Question: So I have a checklist type of thing going. However I decided to have the checkmarks appear on the left side of my cells. To accomplish this I am having each cell show a checkmark png image with 'cell.imageView?.image = UIImage(named: "check")'. This is working fine, however I am running into the problem where the separator line does not appear below the check mark as shown below. I don't like how this looks since the empty cell separators extend the whole length of the cell. Any suggestions to make the separator visible below the image?

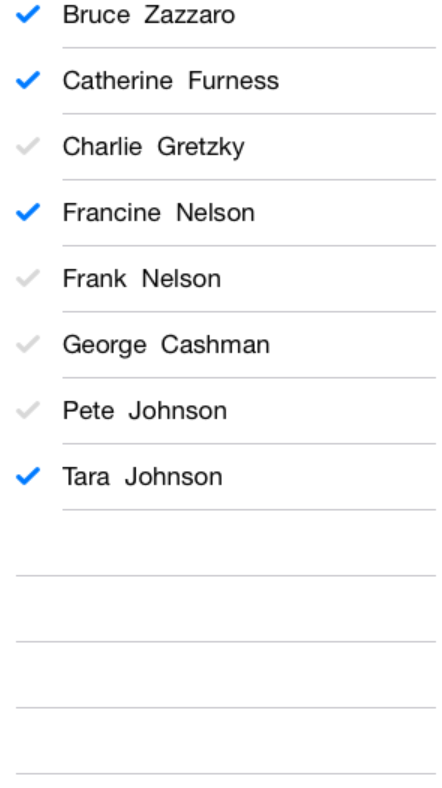
Answer: Add this method to the data source of your table view:
'''
func tableView(_ tableView: UITableView, willDisplay cell: UITableViewCell, forRowAt indexPath: IndexPath) {
cell.separatorInset = .zero
}
'''
or do the same thing in the '-tableView:cellForRowAtIndexPath:' method.
For Objective-C:
'''
-(void)tableView:(UITableView *)tableView willDisplayCell:(UITableViewCell *)cell forRowAtIndexPath:(NSIndexPath *)indexPath{
[cell setSeparatorInset:UIEdgeInsetsZero];
}
'''